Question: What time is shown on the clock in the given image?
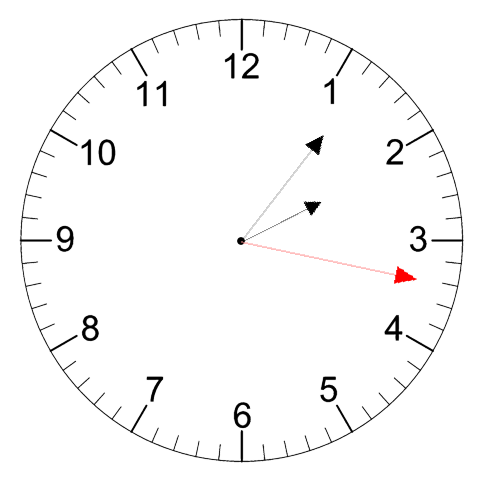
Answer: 02:06:17